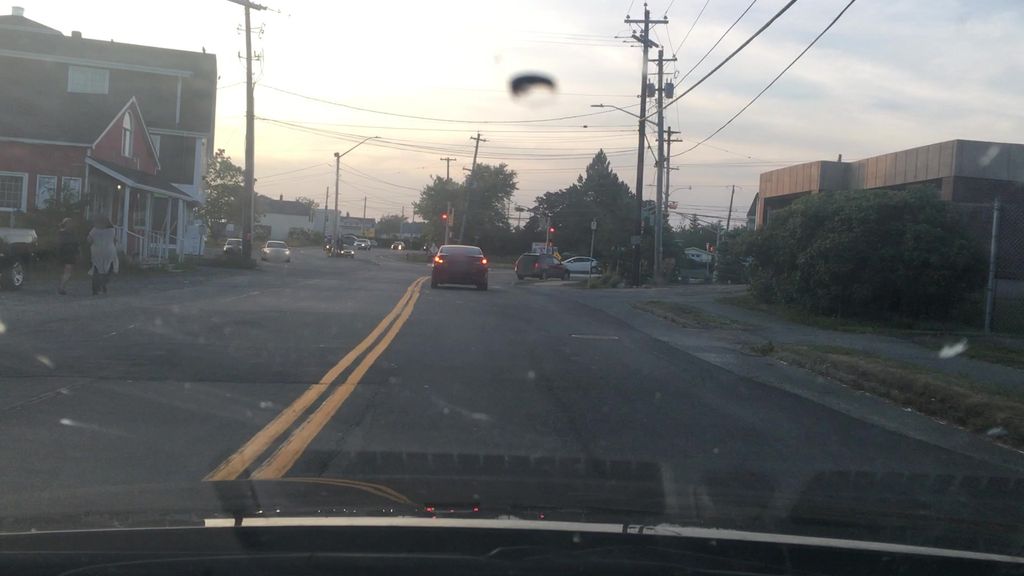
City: halifax